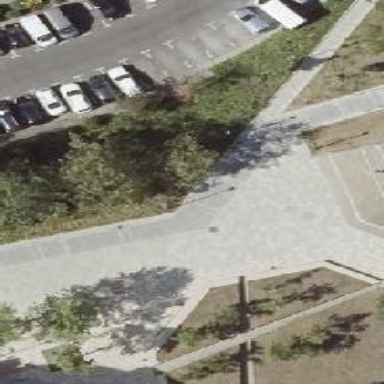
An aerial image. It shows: Pedestrian road.